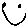
Label: smiley face